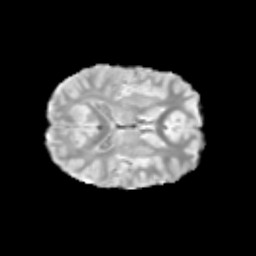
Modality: T2w
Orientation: axial
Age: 12
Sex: male
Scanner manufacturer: siemens
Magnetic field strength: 3 T
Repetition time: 3.8 s
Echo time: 0.07 s